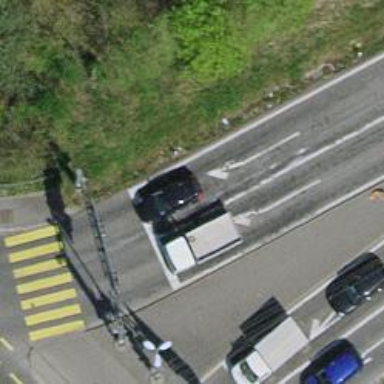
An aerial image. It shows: Road with traffic signals.